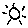
Label: sun